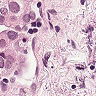
Metastatic tissue present: yes